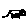
Label: cat